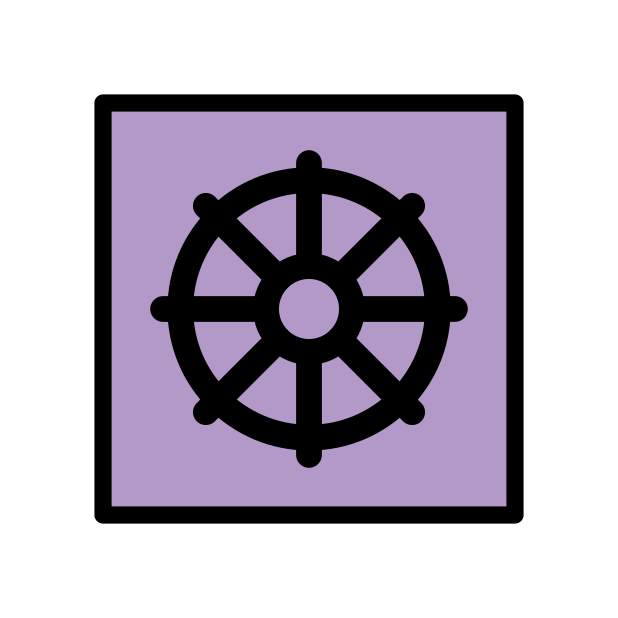
Emoji: ☸
Name: wheel of dharma
Unicode: 0x2638